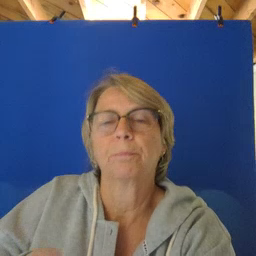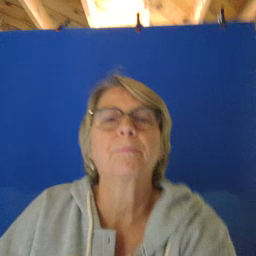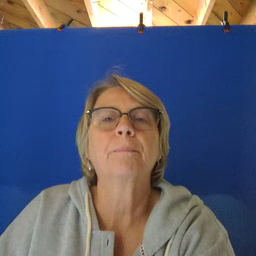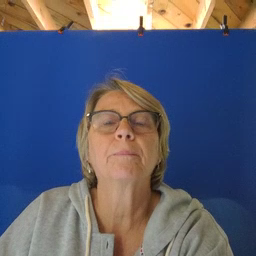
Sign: vacuum